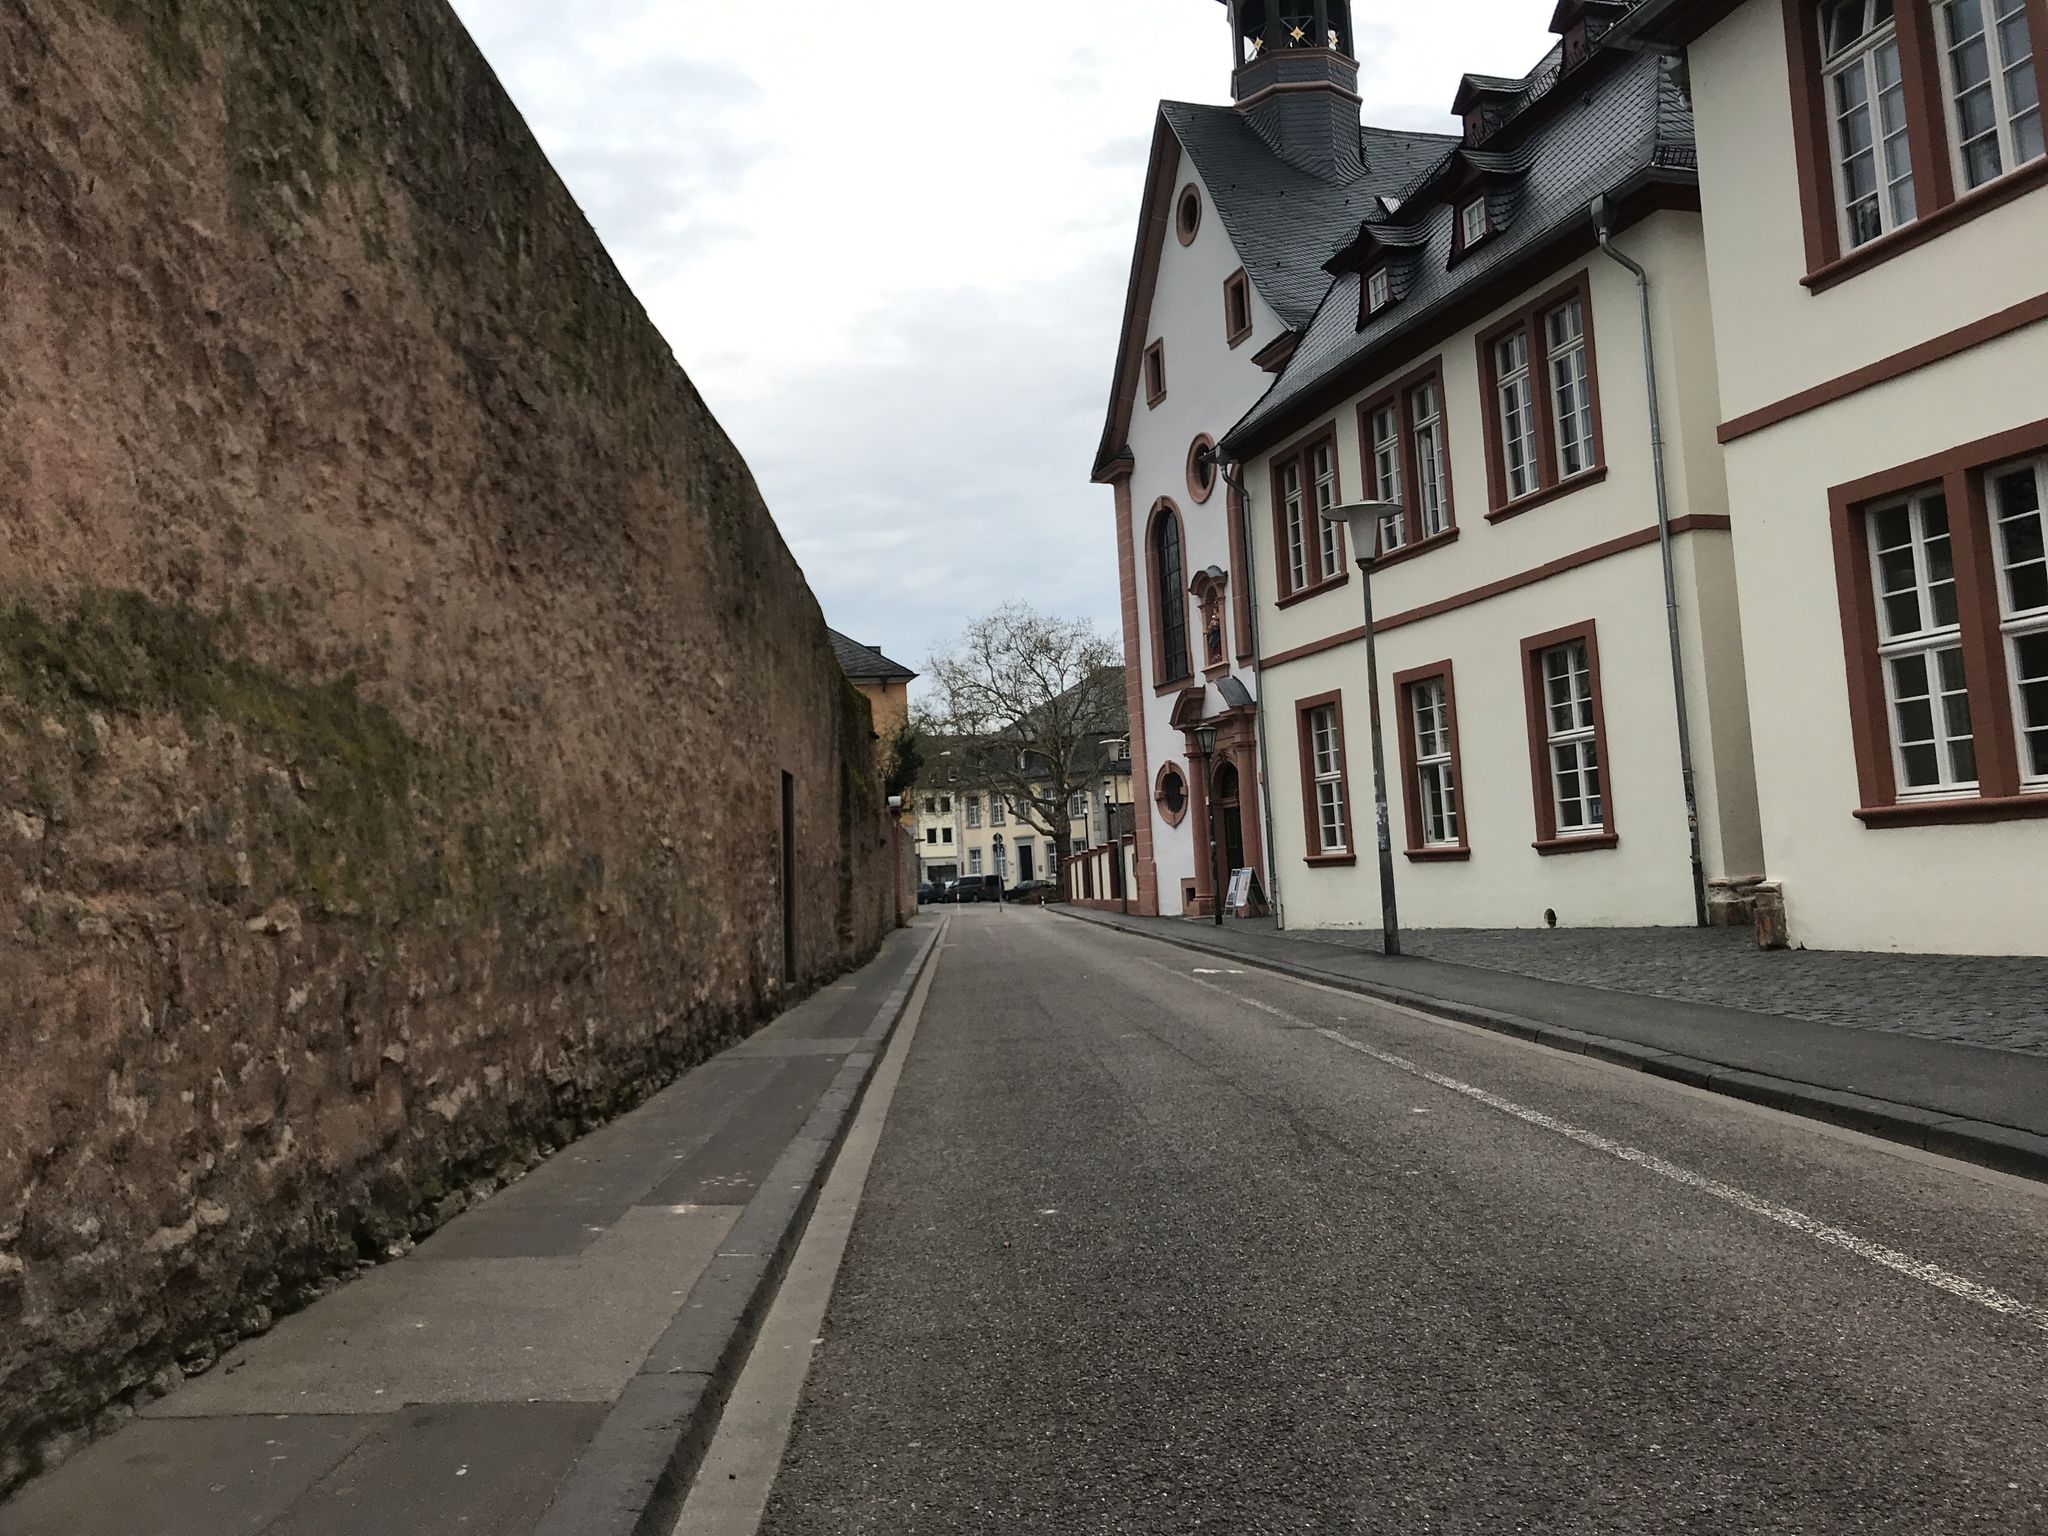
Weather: cloudy
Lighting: day
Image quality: good
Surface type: walking surface
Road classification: residential, path
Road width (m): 7.0
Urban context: urban centre
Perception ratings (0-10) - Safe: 4.78, Lively: 5.38, Beautiful: 6.49, Boring: 6.8, Depressing: 4.13, Wealthy: 8.41